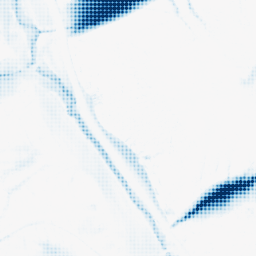
Category: morphological
Decomposition family: morphological_ellipse
Decomposition parameters: operation: closing
width: 50
height: 20
Upsampling method: sinc_blackman
Upsampling parameters: scale: 4
kernel_size: 4
Upsampling scale: 4